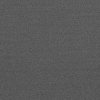
Atmospheric dust classification: dusty